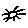
Label: sun